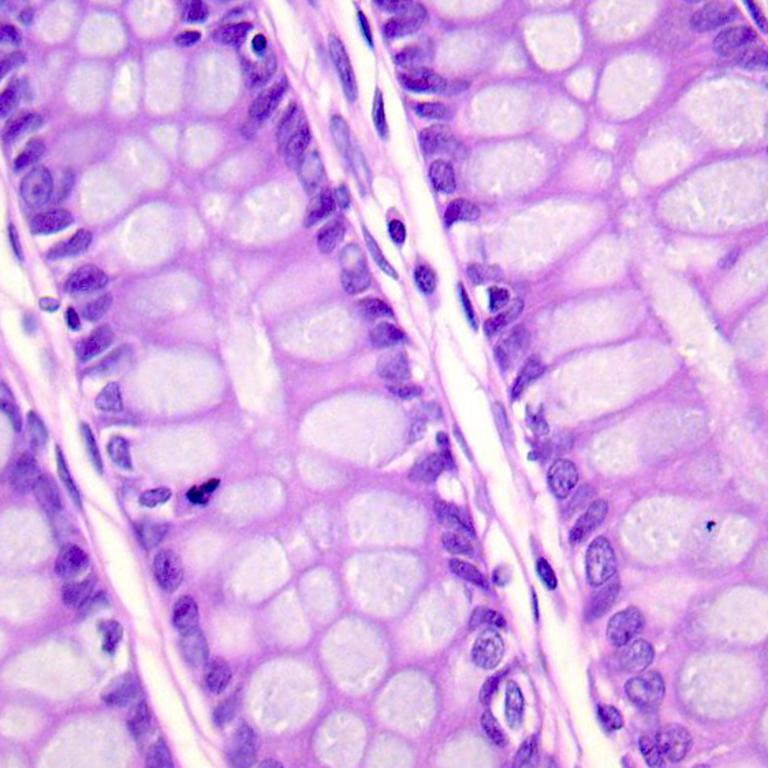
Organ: colon
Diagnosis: benign